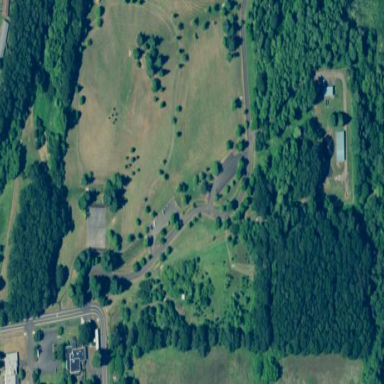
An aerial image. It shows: Disc golf pitch area for leisure land.